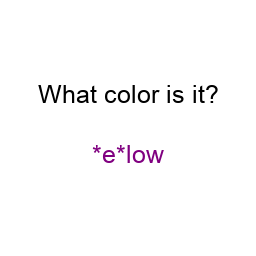
Color: purple
Color name shown: yellow
Background color: white
Question text color: black